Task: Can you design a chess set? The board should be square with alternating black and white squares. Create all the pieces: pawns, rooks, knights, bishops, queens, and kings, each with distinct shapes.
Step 55:
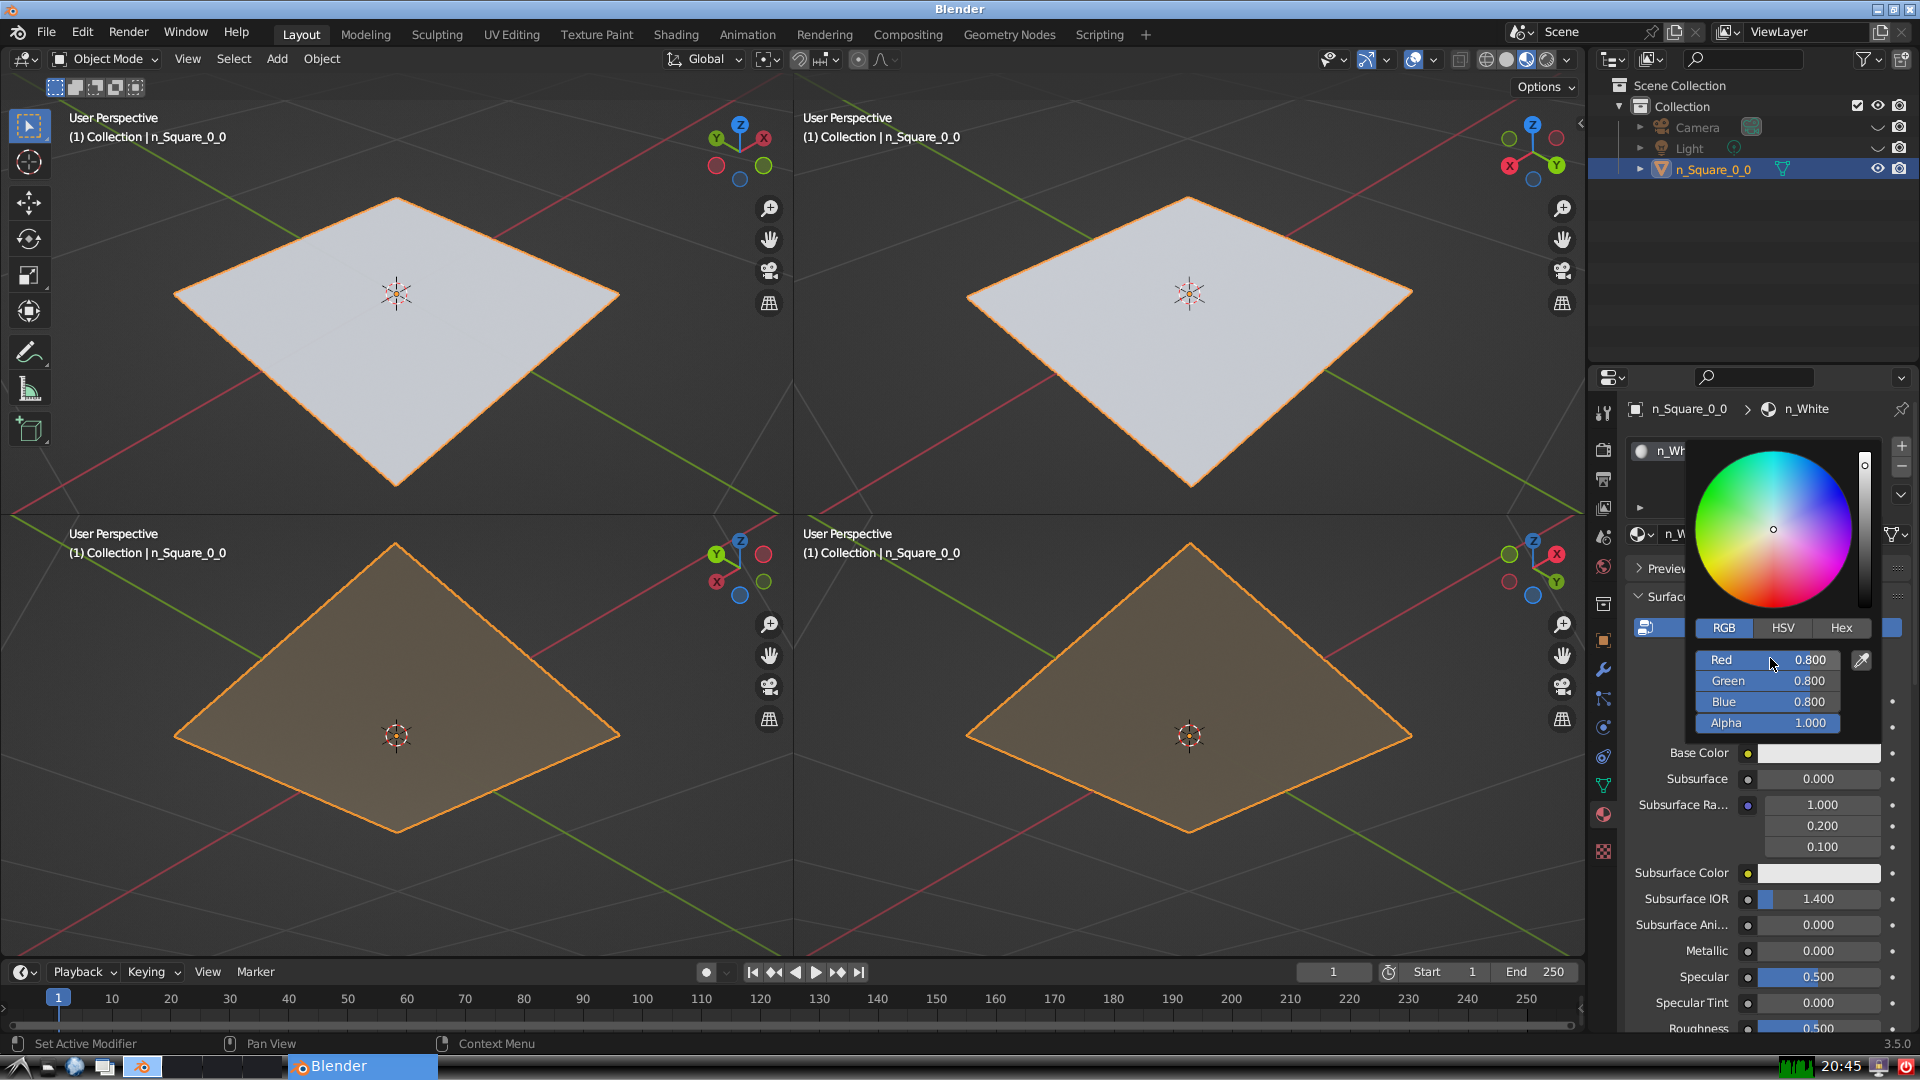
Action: click: no